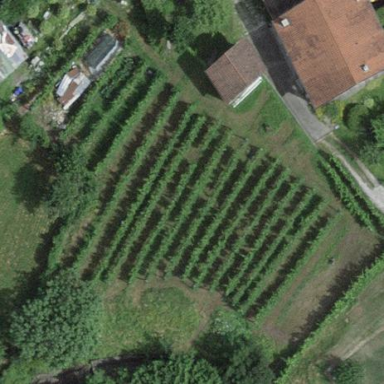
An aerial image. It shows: Vineyard where grapes are grown.